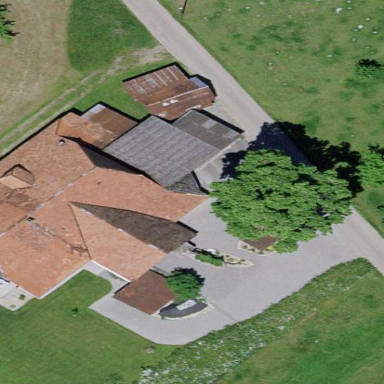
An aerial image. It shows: Farm building.